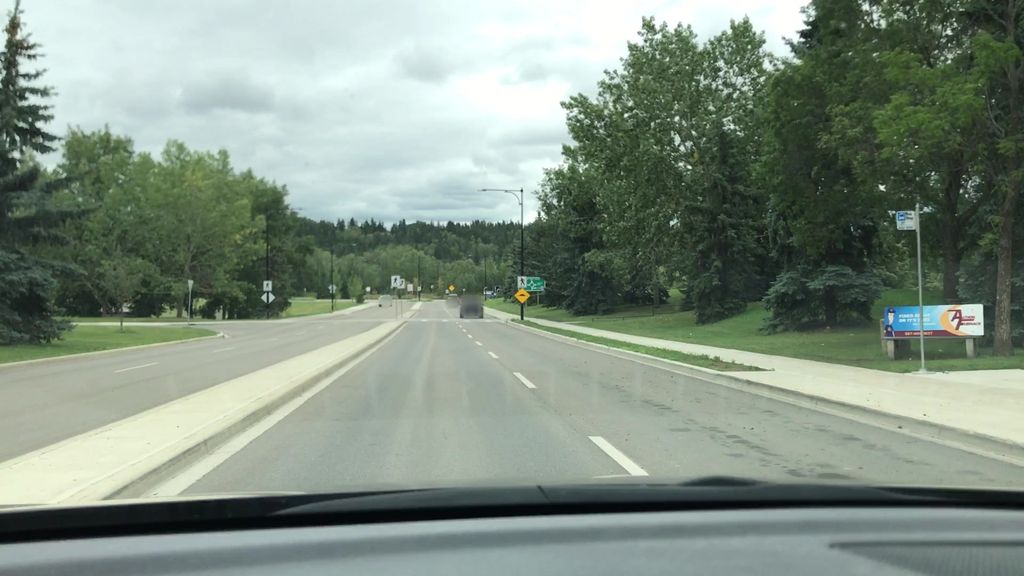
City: edmonton